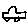
Label: car